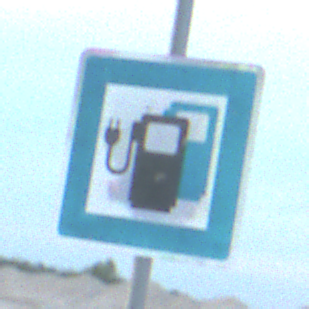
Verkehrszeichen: LadestationFuerElektrofahrzeuge
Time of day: SunriseSunset
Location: Outdoor (Beach)
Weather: PartlyCloudy
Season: NotSpecified
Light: Natural